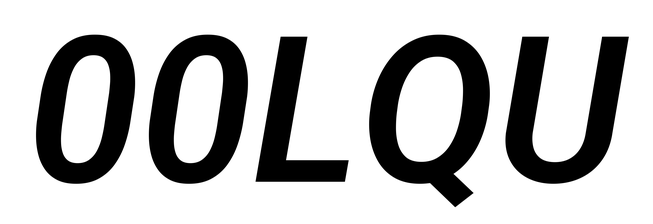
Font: Roboto-Italic_SemiBold_Italic